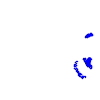
Particle: electron